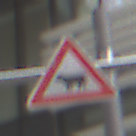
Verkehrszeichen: ViehtriebRechts
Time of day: Midday
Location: Outdoor (Urban)
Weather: Overcast
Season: NotSpecified
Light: Natural